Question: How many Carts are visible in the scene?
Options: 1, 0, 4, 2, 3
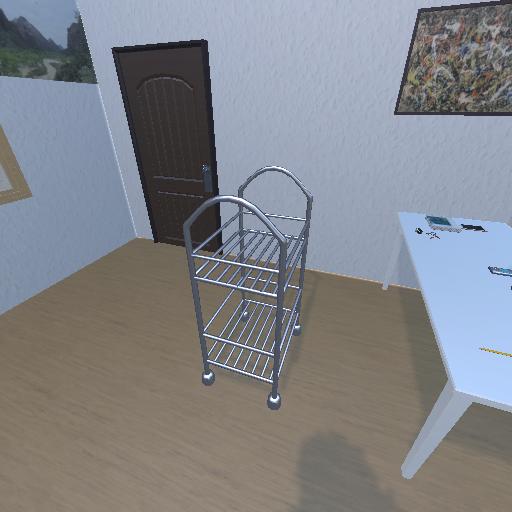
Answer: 1